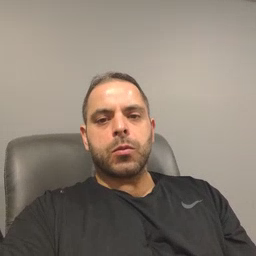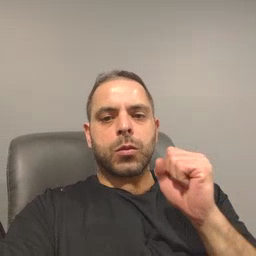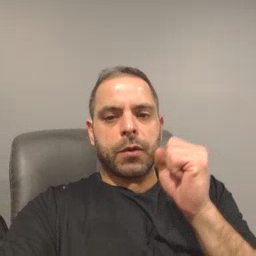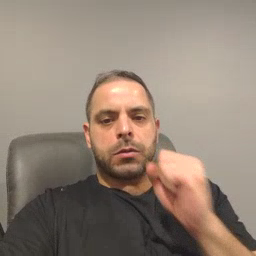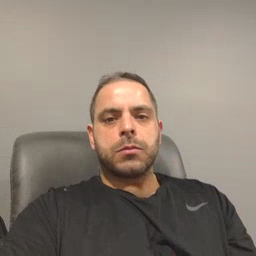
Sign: refrigerator